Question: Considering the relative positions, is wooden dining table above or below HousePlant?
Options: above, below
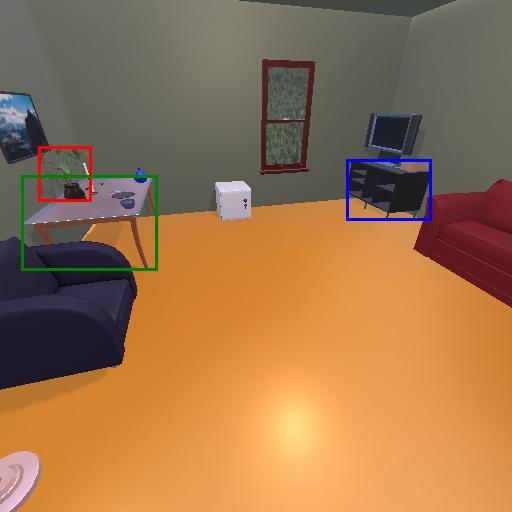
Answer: above